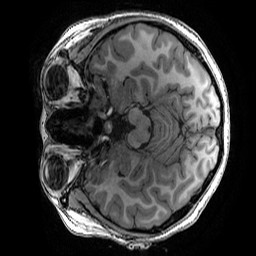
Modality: T1w
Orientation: axial